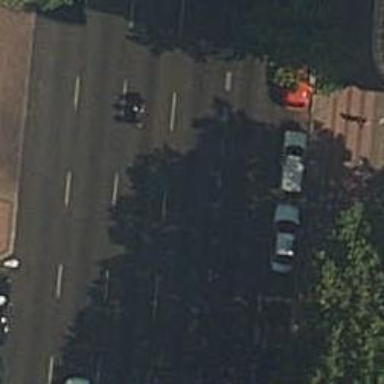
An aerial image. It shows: Asphalt road with primary highway designation. There is designated left lane for cyclists.